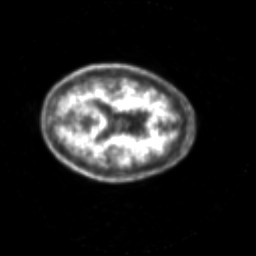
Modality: PET
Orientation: axial
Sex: female
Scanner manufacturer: siemens